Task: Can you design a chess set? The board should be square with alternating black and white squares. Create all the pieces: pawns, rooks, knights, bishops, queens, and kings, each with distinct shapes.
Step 26:
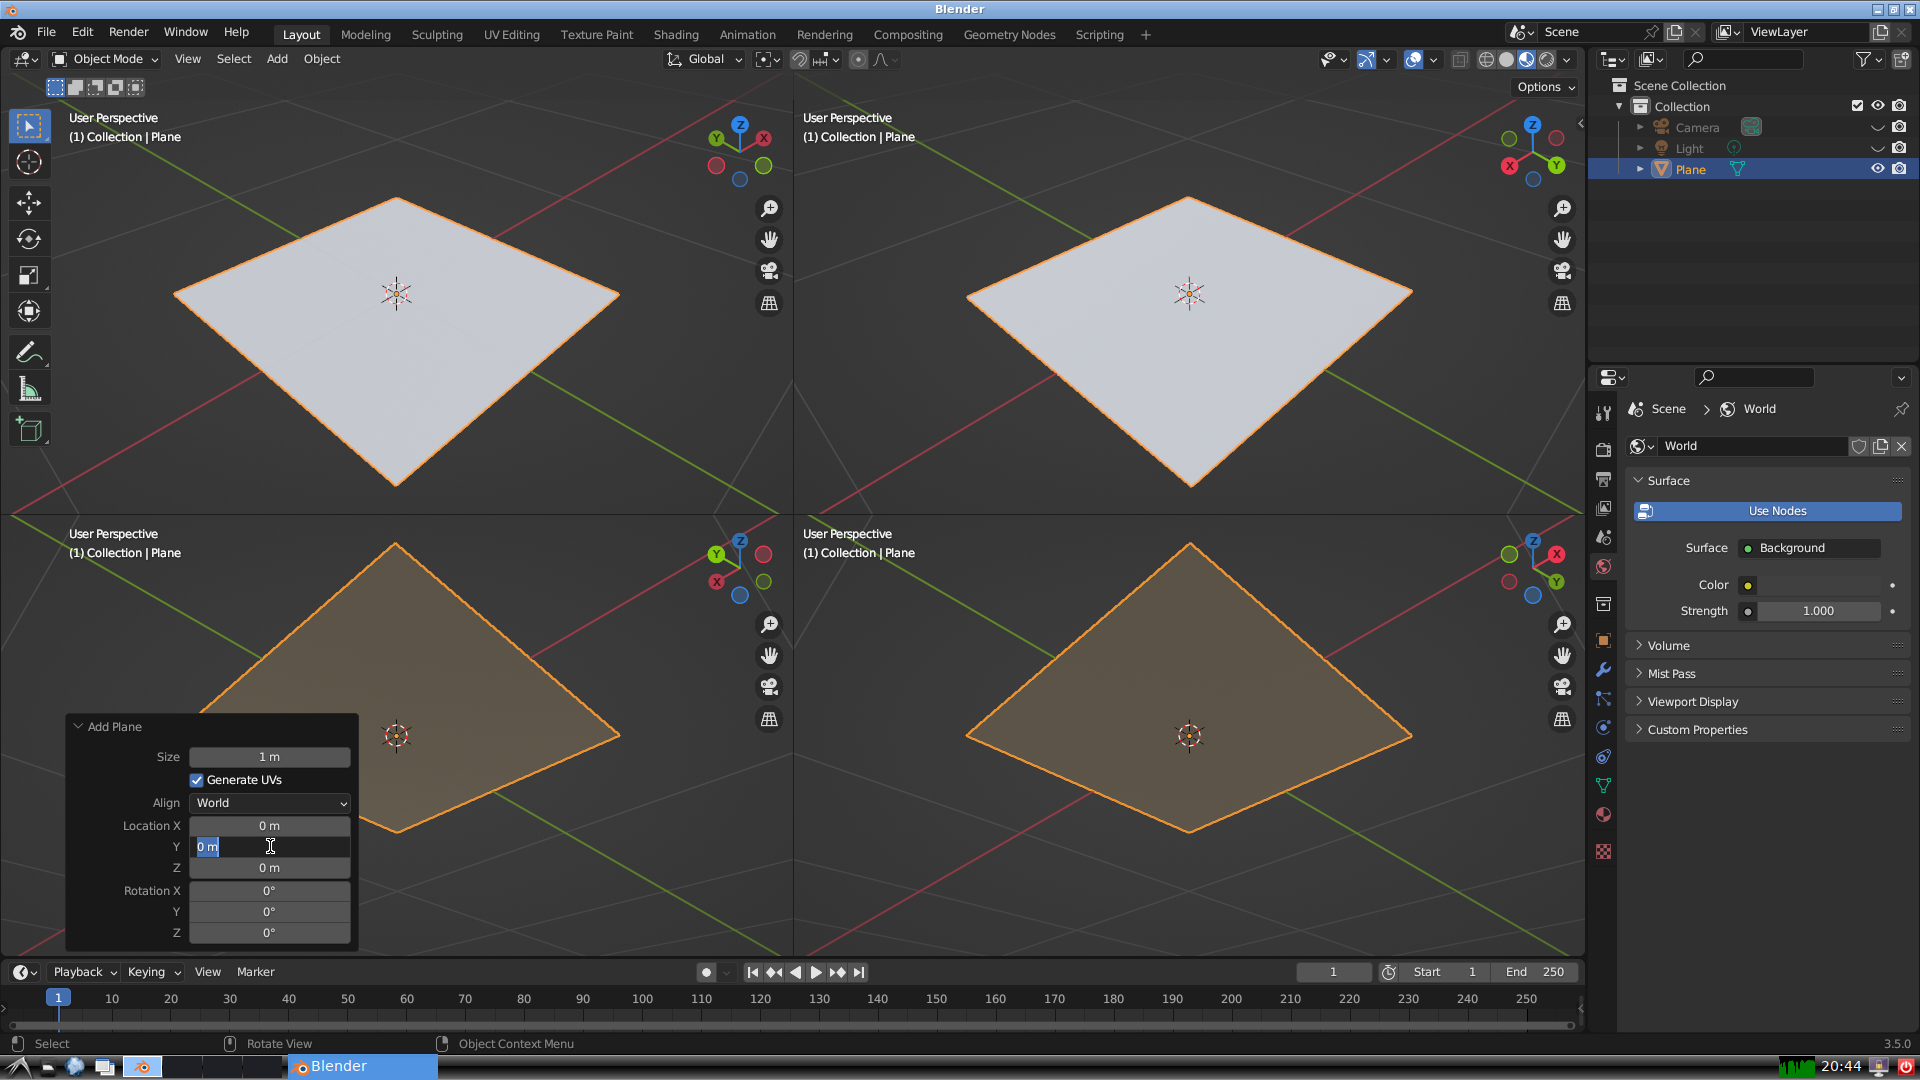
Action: input_text: 0.0